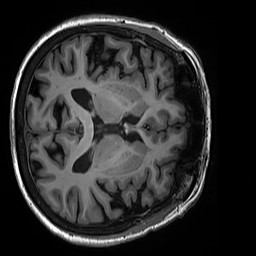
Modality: T1w
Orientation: axial
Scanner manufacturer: siemens
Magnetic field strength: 3 T
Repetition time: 2.5 s
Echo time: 0.00299 s